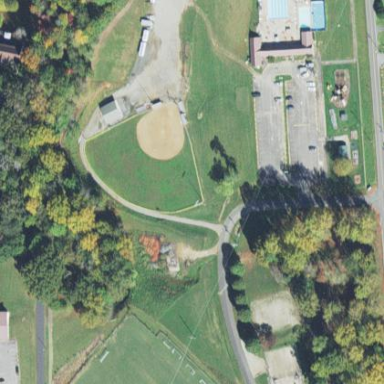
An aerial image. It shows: Baseball pitch for leisure land activities.